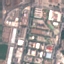
Label: Industrial